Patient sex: M
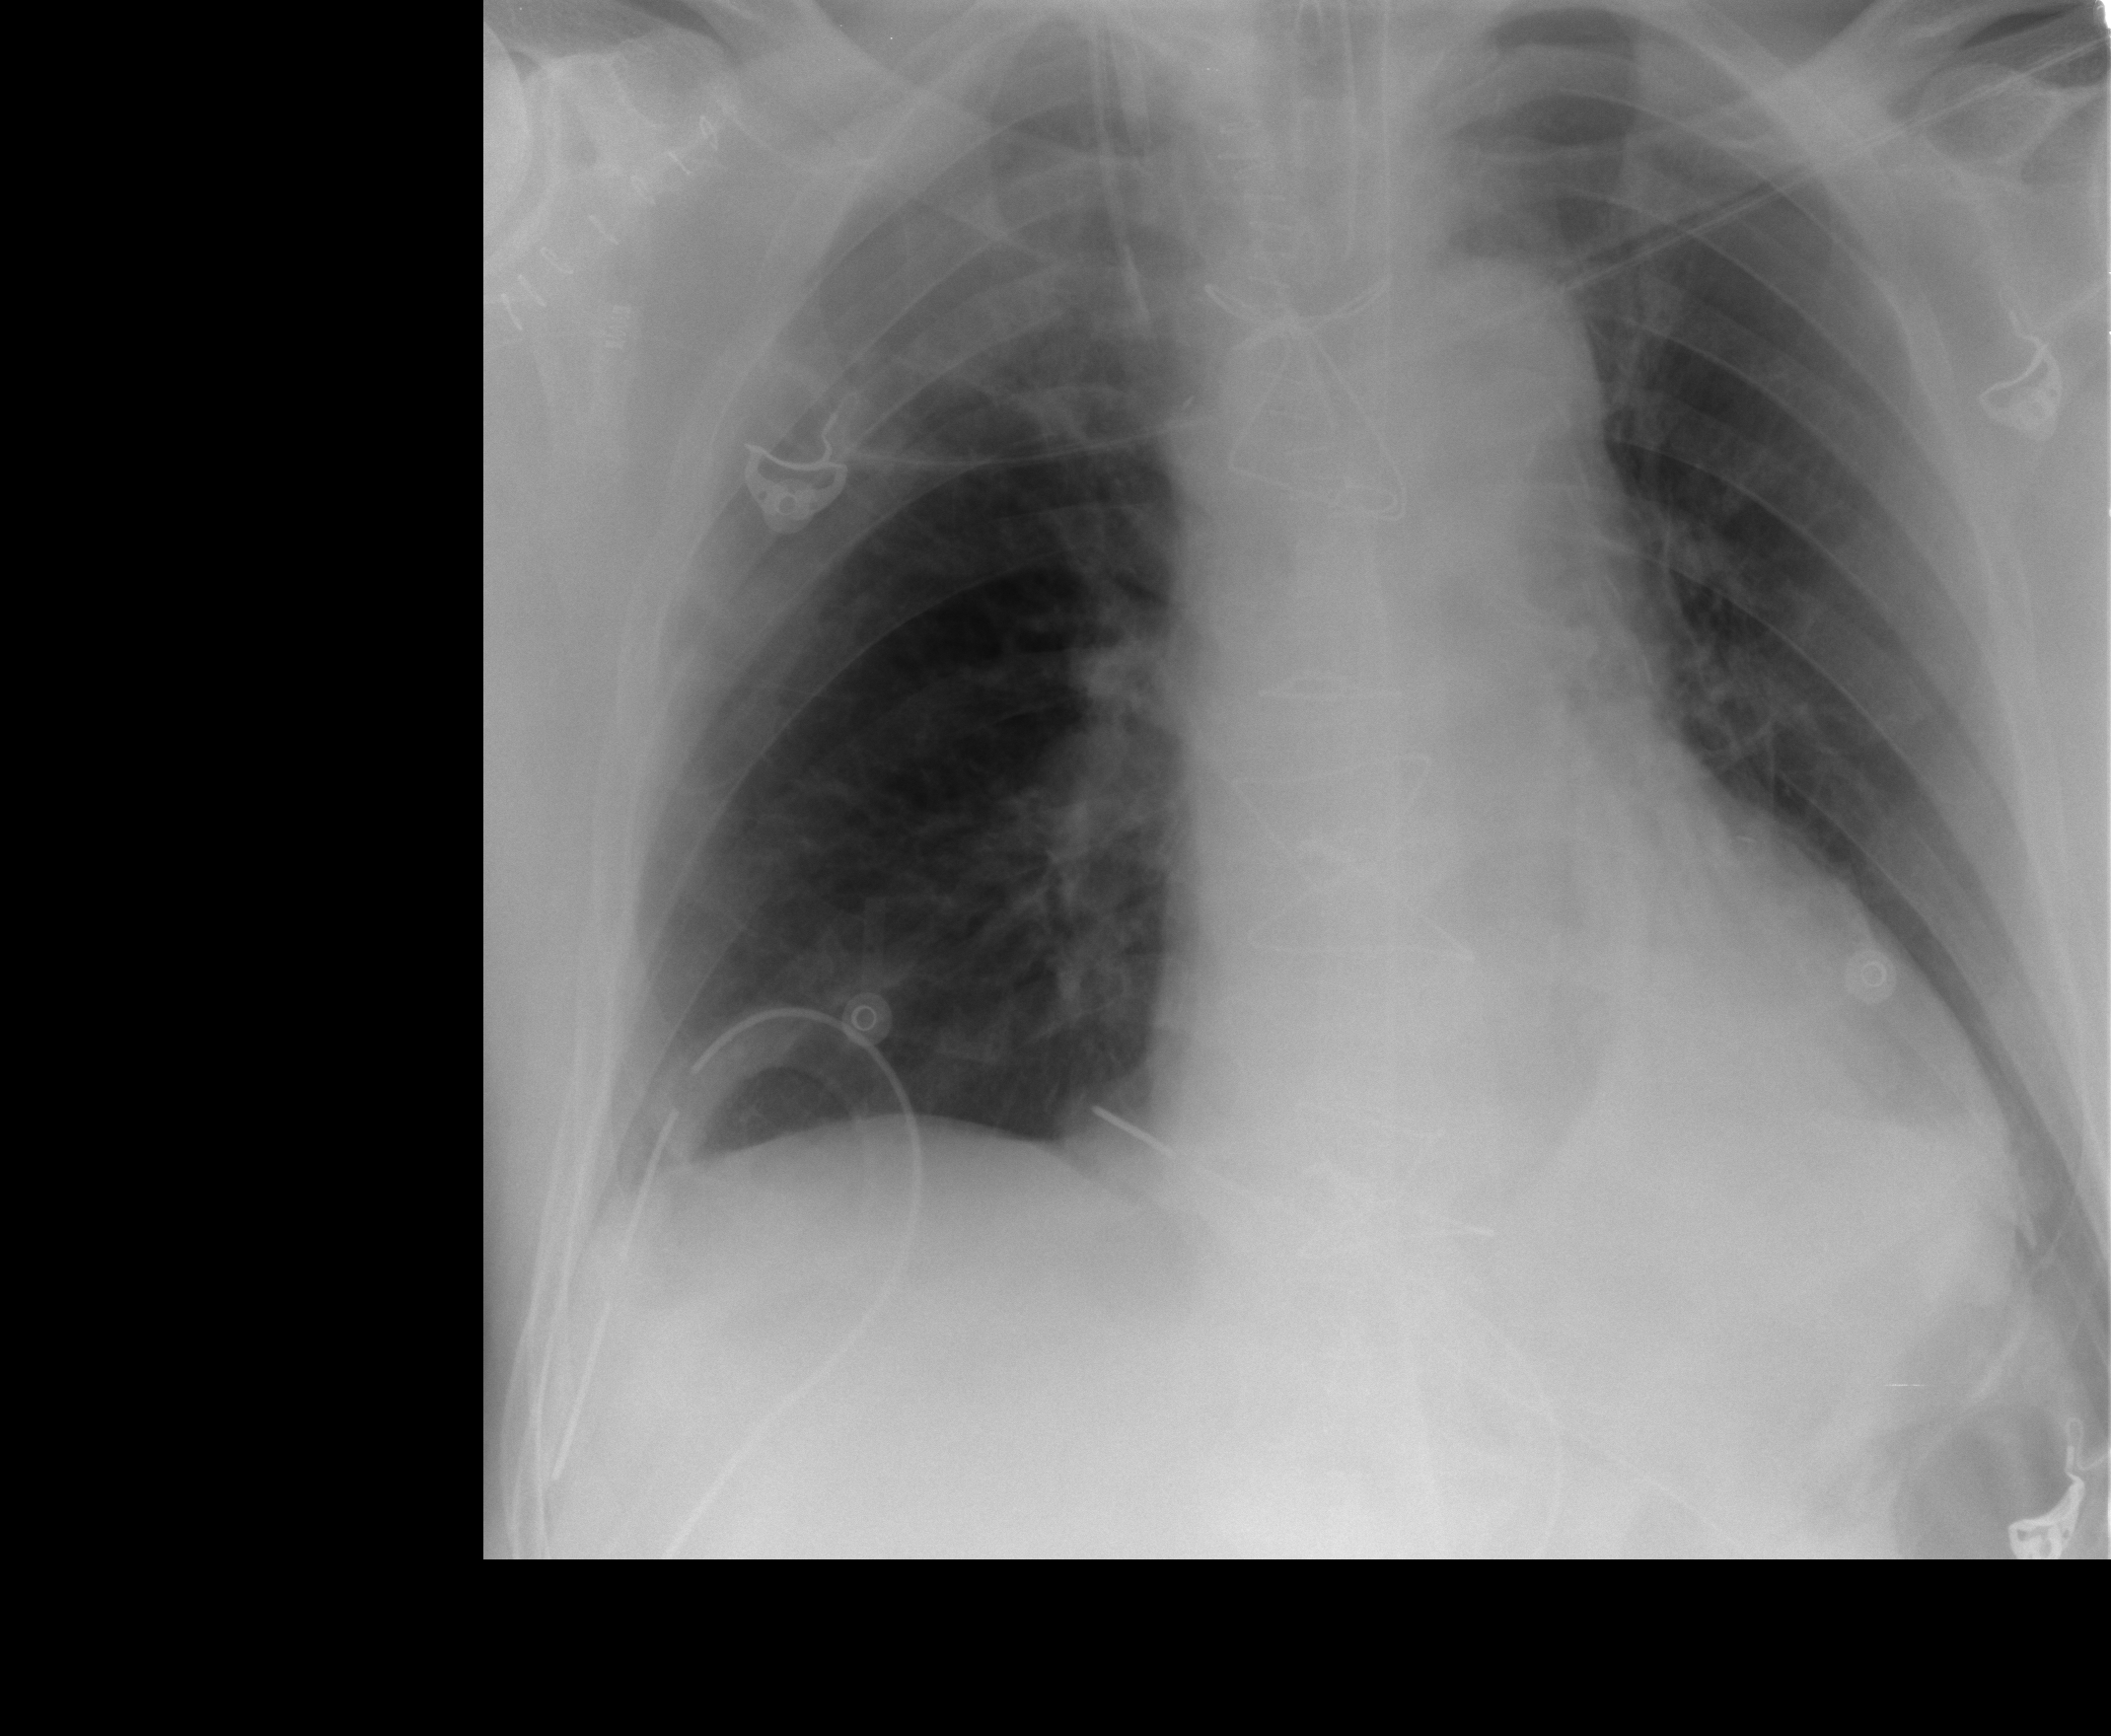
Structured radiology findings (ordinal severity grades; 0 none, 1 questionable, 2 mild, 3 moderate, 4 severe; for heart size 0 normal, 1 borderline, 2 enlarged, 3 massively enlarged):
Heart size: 0
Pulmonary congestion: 0
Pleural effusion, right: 0
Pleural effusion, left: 1
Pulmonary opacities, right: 0
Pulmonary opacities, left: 0
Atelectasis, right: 1
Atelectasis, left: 2